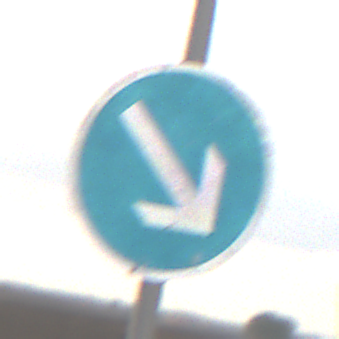
Verkehrszeichen: VorgeschriebeneVorbeifahrtRechts
Umgebung: Outdoor, Nature
Tageszeit: MorningAfternoon
Wetter: Overcast
Licht: Natural
Jahreszeit: NotSpecified
Kontrast: LowContrast